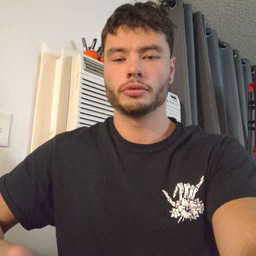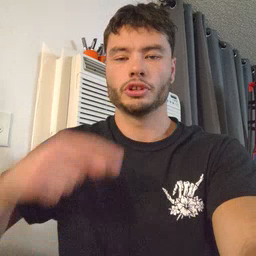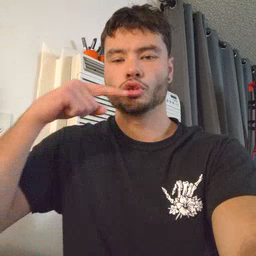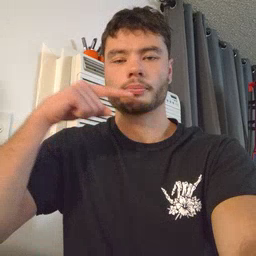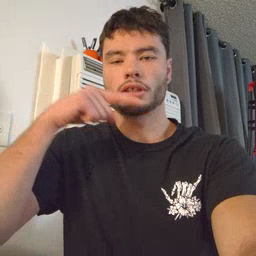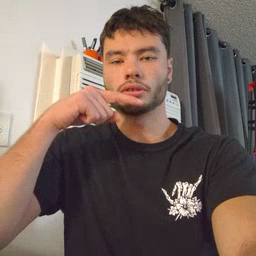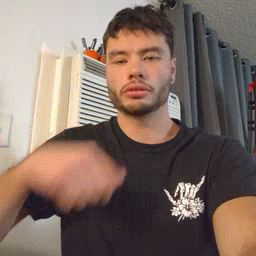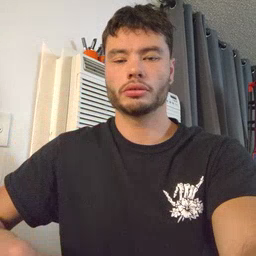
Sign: toothbrush